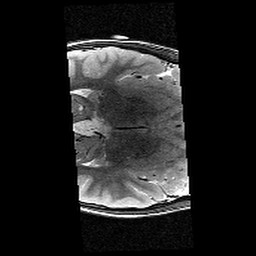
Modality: T2w
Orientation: axial
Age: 11
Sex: male
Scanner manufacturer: siemens
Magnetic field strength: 3 T
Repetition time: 9.23 s
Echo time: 0.067 s